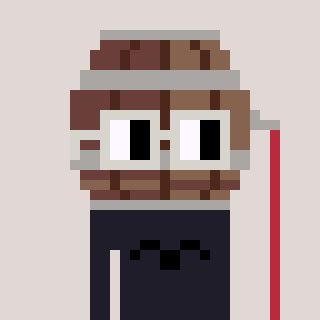
a pixel art character with square light gray glasses, a wine barrel-shaped head and a grayscale-colored body on a warm background